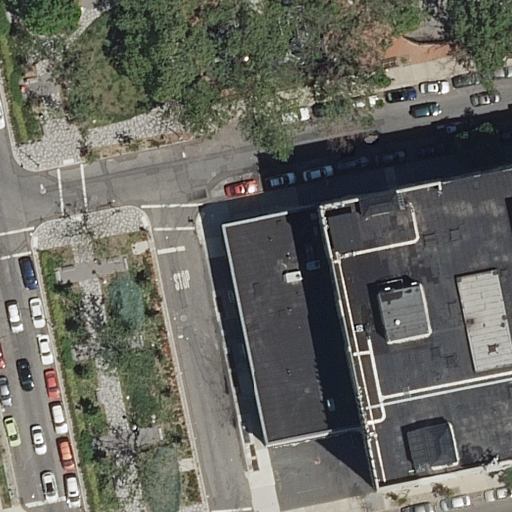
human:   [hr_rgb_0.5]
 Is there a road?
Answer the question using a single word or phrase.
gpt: yes

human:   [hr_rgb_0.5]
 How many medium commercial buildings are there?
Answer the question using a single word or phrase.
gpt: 0

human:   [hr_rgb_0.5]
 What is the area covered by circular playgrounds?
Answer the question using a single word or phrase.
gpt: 0m2

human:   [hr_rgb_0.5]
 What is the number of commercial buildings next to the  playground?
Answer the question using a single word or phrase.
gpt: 0

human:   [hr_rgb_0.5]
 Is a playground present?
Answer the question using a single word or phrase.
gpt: yes

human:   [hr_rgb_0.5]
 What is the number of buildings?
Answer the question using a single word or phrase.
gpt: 1

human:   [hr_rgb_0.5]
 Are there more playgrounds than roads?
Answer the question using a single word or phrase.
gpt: no

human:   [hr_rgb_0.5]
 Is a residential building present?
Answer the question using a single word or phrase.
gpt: yes

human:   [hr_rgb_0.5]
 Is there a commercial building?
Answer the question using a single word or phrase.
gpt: no

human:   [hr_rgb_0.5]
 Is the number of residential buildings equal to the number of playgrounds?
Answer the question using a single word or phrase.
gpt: yes

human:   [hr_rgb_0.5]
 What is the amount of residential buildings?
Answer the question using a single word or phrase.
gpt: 1

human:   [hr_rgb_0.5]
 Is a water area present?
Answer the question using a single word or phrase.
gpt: no

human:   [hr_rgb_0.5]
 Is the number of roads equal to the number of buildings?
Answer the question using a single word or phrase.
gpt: no

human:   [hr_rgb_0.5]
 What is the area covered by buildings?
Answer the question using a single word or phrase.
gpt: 4157m2

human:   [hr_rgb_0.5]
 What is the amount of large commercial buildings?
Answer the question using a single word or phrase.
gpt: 0

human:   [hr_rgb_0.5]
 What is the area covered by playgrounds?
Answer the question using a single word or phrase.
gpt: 179m2

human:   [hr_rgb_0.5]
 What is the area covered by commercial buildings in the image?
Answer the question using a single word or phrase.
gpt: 0m2

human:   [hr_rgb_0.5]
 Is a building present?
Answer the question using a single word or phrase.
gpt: yes

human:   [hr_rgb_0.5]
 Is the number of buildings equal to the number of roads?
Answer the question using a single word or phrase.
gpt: no

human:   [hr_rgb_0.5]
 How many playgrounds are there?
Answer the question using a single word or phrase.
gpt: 1

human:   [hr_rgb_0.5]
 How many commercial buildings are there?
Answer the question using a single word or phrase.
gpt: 0

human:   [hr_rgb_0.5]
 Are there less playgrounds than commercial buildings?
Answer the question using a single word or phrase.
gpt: no

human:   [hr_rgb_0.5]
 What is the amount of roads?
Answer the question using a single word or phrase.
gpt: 8

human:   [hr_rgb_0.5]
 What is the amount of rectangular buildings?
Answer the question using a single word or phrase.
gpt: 0

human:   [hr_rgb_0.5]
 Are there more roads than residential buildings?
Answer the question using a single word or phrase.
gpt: yes

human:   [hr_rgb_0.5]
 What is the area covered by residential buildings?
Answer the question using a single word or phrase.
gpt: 4157m2

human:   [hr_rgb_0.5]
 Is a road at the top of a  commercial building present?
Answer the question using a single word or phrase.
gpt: no

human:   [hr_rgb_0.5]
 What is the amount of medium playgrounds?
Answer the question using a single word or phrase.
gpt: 1

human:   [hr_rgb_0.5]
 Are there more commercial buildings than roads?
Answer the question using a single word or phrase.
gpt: no

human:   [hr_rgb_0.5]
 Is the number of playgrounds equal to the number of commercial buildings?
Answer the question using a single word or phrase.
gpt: no

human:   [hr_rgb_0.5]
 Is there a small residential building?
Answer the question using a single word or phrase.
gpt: no

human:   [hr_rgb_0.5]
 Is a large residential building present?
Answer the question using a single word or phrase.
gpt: yes

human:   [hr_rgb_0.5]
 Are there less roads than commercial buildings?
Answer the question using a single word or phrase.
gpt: no

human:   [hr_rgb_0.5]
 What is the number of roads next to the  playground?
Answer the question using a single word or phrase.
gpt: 8

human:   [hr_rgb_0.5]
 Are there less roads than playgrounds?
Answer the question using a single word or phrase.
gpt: no

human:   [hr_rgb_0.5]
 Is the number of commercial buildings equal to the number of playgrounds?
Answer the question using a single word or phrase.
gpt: no

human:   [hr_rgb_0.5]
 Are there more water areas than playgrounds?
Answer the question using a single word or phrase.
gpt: no

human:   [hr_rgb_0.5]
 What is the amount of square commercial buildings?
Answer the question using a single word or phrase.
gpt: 0

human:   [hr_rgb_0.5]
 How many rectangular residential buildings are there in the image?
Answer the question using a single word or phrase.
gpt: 0

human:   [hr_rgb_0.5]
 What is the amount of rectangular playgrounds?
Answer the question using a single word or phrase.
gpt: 1

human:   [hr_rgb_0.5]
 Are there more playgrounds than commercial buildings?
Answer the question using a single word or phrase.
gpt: yes

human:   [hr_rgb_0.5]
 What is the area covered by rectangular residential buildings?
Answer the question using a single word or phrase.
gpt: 0m2

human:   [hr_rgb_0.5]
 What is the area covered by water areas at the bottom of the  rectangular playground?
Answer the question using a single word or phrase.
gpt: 0m2

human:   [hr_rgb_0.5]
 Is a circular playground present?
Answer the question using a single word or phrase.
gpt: no

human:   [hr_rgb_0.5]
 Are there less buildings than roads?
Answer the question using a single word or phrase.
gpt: yes

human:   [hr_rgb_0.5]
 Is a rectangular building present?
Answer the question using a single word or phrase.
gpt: no

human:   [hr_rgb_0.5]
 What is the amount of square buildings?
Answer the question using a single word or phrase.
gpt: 0

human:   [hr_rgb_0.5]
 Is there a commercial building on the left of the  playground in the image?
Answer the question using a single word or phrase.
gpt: no

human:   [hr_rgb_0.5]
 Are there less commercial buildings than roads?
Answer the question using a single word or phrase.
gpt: yes

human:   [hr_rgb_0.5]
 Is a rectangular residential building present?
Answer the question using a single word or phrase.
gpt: no

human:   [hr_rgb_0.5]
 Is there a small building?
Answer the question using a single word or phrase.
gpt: no

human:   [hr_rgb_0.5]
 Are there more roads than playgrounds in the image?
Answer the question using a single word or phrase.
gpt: yes

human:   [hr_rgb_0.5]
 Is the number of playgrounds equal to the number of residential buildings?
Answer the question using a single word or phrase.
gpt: yes

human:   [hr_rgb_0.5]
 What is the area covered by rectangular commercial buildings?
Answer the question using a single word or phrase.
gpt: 0m2

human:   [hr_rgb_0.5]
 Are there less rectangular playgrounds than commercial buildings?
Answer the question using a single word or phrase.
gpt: no

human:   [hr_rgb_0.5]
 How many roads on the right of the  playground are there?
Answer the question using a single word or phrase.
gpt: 0

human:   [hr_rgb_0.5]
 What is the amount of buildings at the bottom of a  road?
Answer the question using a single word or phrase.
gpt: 1

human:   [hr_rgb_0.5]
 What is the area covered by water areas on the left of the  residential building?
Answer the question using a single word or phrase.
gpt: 0m2

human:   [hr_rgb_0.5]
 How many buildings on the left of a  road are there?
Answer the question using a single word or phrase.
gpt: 0

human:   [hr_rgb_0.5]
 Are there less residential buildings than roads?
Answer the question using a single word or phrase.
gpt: yes

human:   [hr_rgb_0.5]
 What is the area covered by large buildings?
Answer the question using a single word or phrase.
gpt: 4157m2

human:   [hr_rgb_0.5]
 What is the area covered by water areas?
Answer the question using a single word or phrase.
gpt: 0m2

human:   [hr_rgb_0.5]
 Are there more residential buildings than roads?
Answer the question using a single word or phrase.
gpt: no

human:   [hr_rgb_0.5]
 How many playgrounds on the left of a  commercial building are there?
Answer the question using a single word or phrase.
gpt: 0